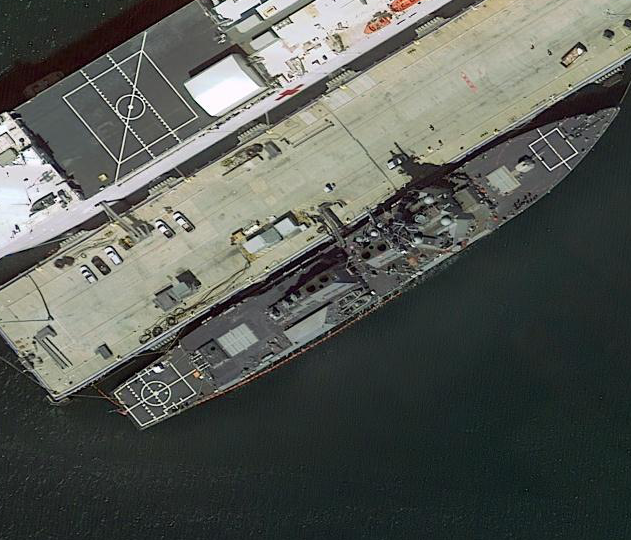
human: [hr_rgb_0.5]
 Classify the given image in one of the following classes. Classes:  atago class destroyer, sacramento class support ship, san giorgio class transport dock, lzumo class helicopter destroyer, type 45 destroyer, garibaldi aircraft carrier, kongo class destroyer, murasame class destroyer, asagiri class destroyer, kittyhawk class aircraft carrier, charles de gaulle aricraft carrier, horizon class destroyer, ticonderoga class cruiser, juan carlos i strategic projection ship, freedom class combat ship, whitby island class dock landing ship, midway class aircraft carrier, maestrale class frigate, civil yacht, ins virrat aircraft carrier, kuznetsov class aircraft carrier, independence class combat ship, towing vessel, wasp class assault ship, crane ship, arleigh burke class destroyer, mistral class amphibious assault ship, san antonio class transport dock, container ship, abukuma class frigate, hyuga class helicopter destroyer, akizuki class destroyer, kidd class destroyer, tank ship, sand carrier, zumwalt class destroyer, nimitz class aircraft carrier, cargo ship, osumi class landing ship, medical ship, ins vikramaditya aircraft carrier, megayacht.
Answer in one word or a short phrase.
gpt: Arleigh Burke class destroyer